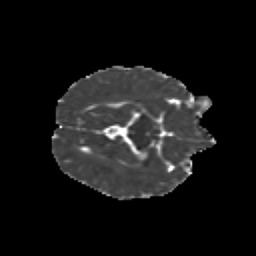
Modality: MD
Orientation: axial
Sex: female
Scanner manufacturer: siemens
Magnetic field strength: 3 T
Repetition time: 5 s
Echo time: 0.071 s